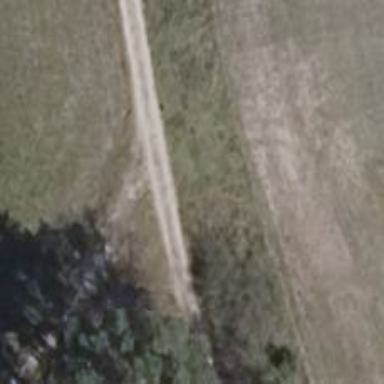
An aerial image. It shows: Sandy track road with grade 4 track type.